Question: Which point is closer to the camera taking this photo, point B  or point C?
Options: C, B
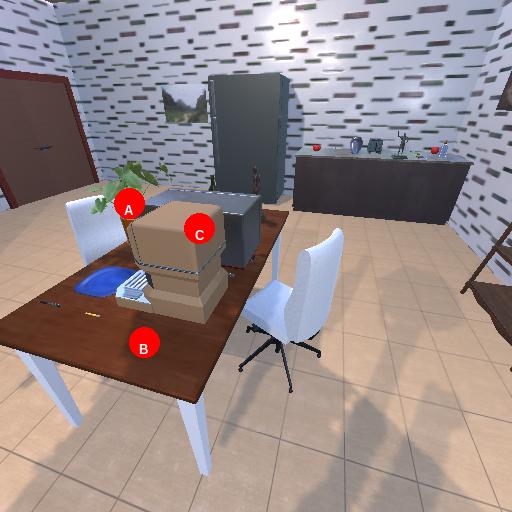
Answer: C